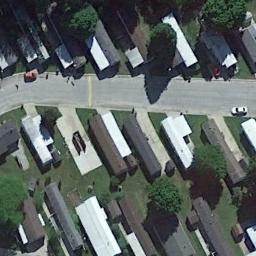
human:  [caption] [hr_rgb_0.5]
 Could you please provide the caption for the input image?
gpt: There are hundreds of neatly arranged mobile homes in this area .

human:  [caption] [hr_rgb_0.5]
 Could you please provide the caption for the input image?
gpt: Many buildings are in the mobile home park .

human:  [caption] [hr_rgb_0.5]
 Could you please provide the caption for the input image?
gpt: The mobile home park has some mobile homes of different colors on the grass and a road goes through the mobile home park .

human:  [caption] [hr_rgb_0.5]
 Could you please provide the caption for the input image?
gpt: The mobile home park is on the grass next to the road .

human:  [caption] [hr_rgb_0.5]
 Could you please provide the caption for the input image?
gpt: There are some buildings on green lawns on the mobile home park .